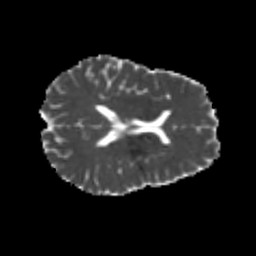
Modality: MD
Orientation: axial
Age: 23
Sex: female
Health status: healthy
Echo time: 0.074 s